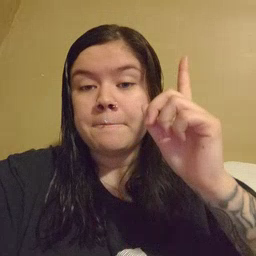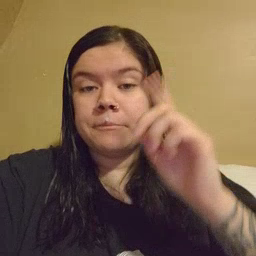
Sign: up